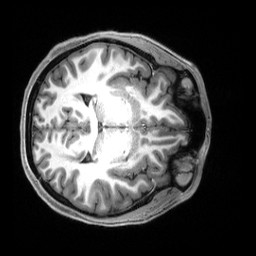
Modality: T1w
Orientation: axial
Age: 22
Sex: female
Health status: healthy
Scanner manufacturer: siemens
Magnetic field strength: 3 T
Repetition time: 2.5 s
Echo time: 0.00222 s